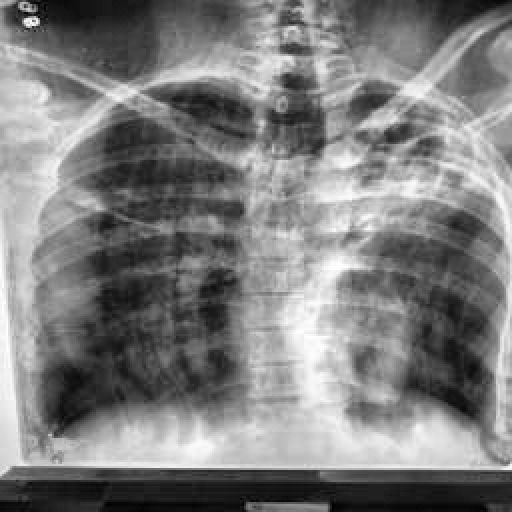
Finding: TUBERCULOSIS